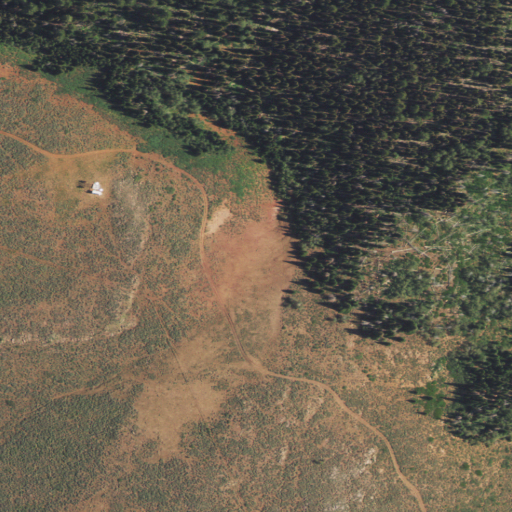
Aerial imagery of mountain in Wyoming named Pine Knoll containing shrub and evergreen forest